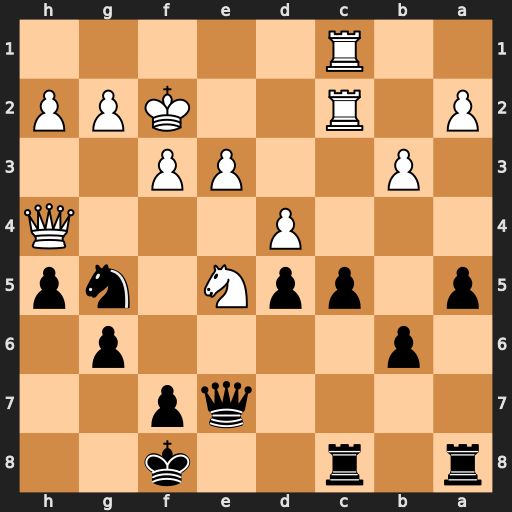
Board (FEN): r1r2k2/4qp2/1p4p1/p1ppN1np/3P3Q/1P2PP2/P1R2KPP/2R5
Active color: b
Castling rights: -
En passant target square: -
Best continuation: Ne4+ Qxe4 dxe4